Field crop: tomato
Growth stage: 1
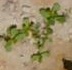
Species: portulaca